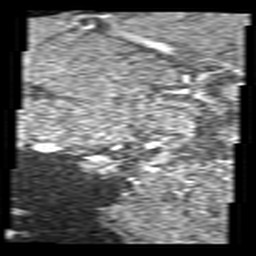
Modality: angio
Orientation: sagittal
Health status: ill
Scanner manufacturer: siemens
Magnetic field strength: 3 T
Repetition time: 0.022 s
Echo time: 0.00401 s